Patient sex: F
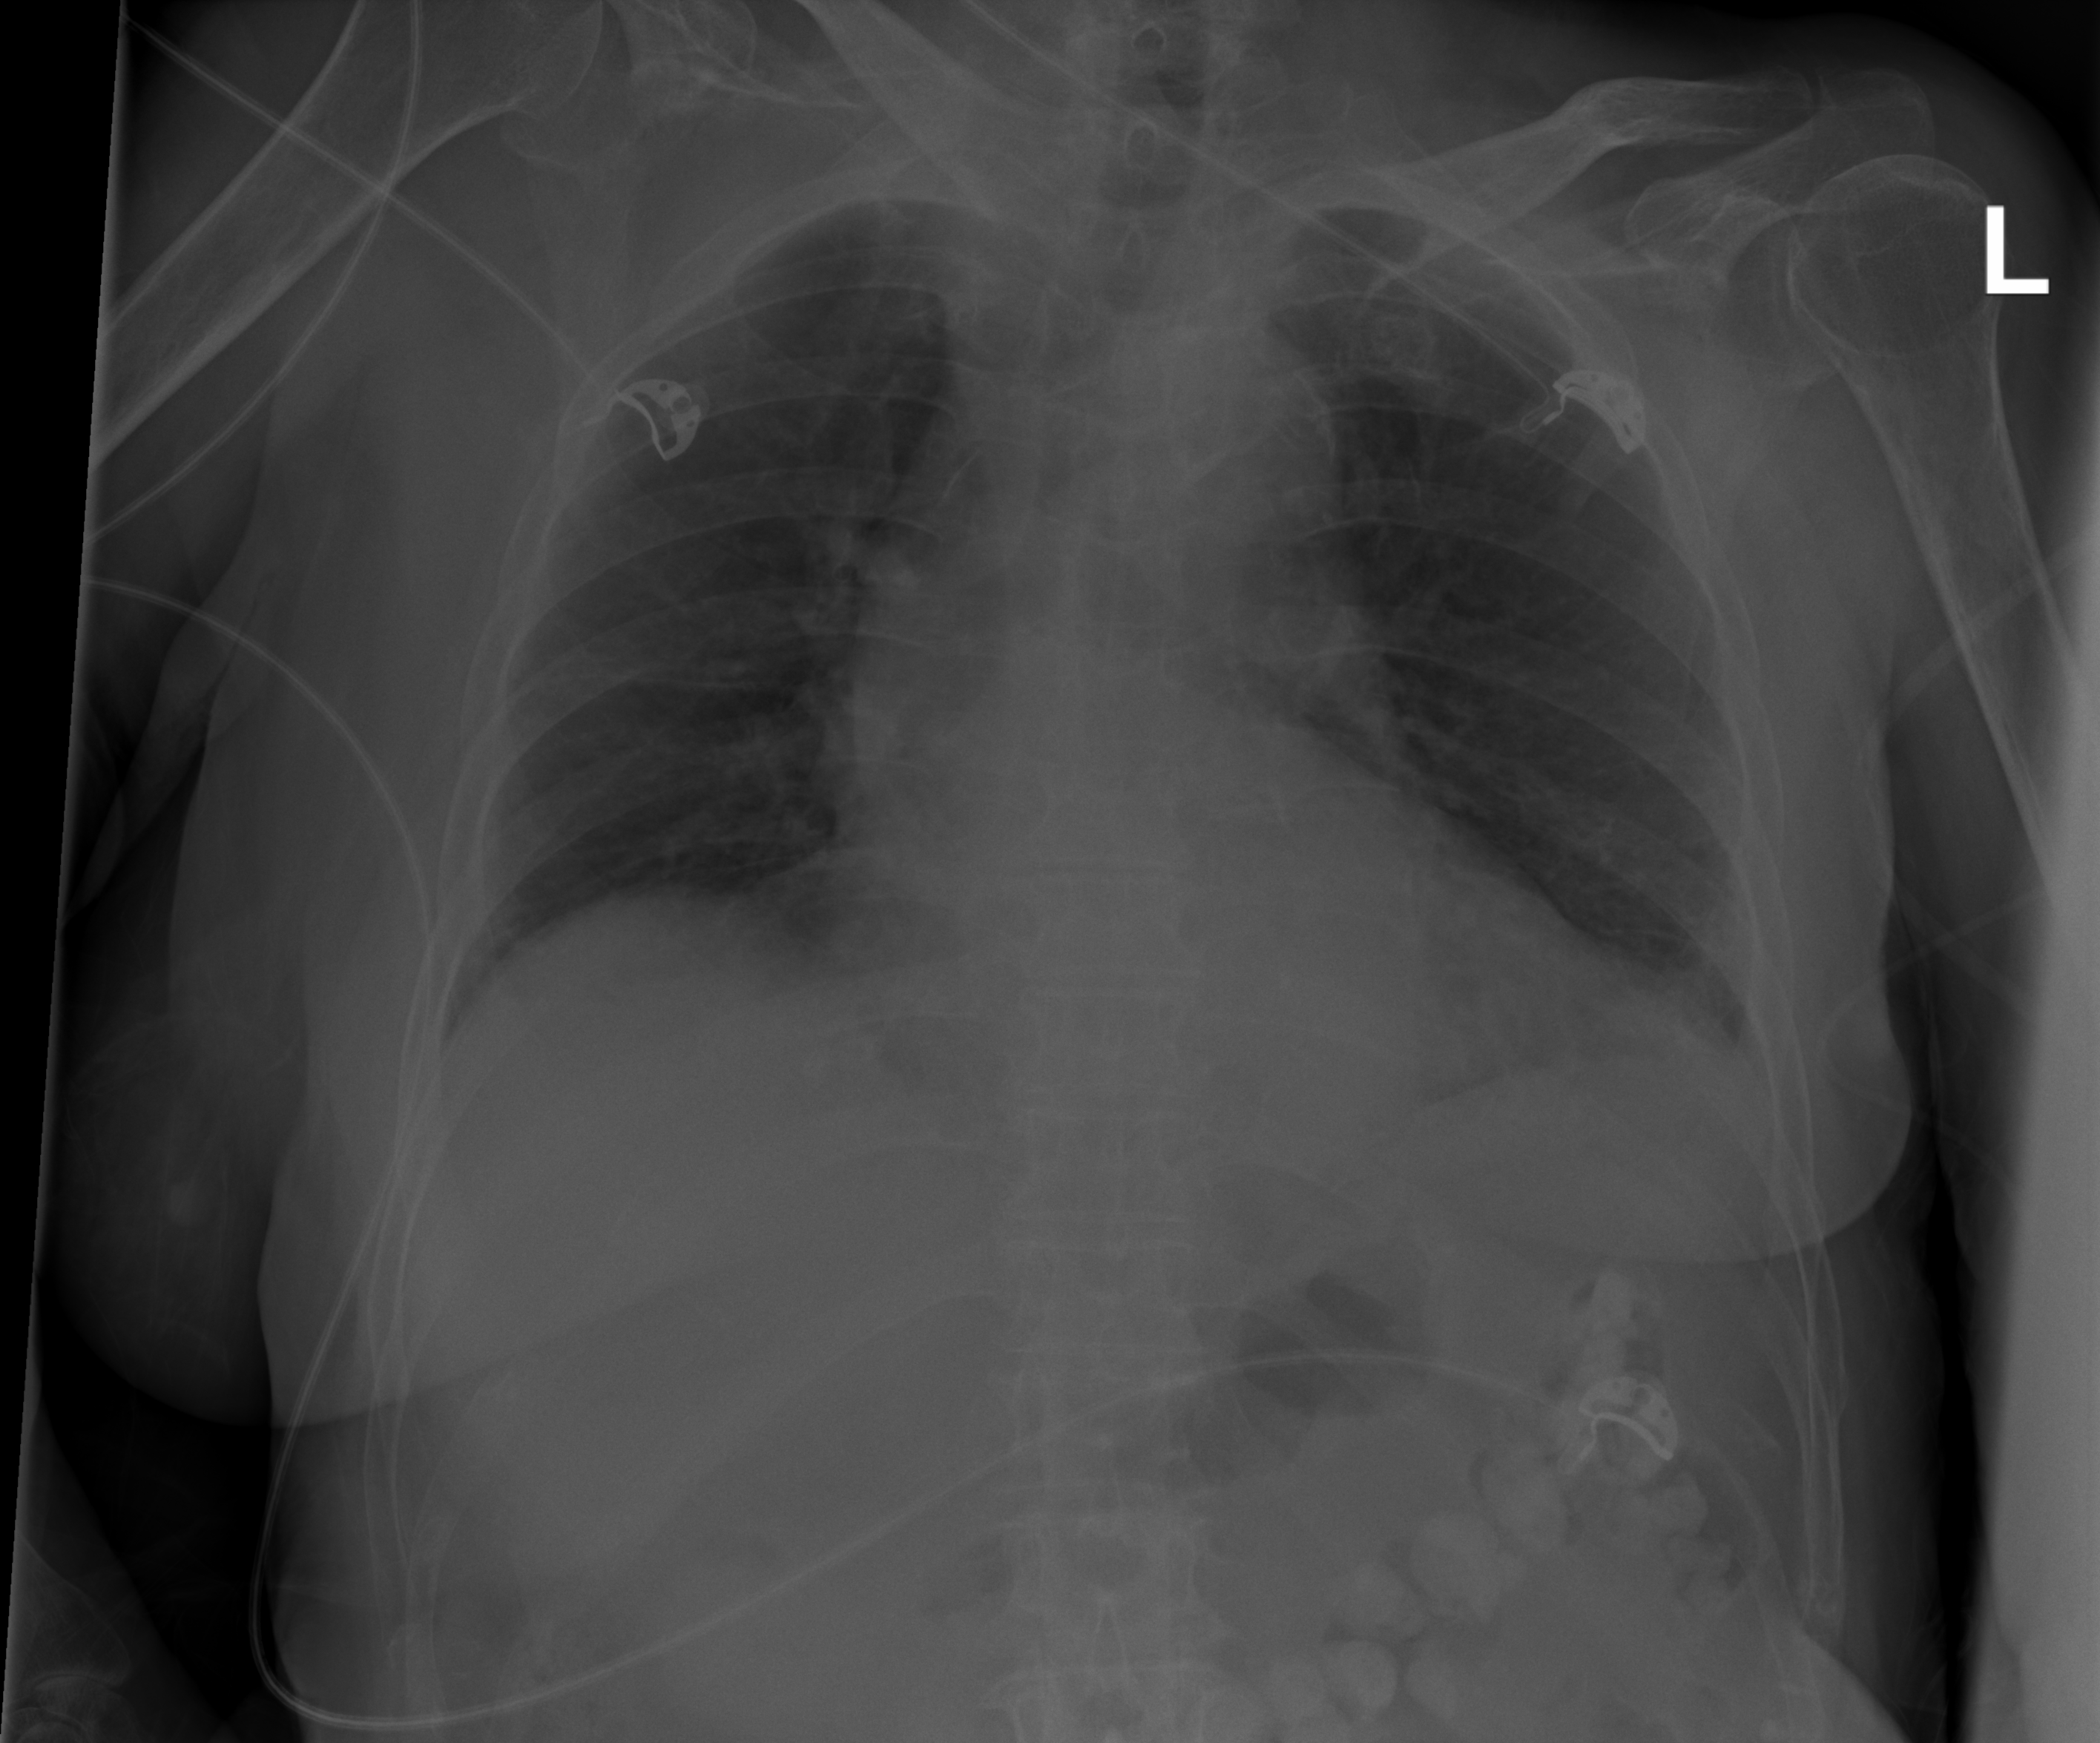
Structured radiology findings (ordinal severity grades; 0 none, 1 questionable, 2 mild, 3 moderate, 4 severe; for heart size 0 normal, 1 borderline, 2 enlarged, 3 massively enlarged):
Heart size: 1
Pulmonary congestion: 0
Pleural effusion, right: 0
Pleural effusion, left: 0
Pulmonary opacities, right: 0
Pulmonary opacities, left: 0
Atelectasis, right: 0
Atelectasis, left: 2